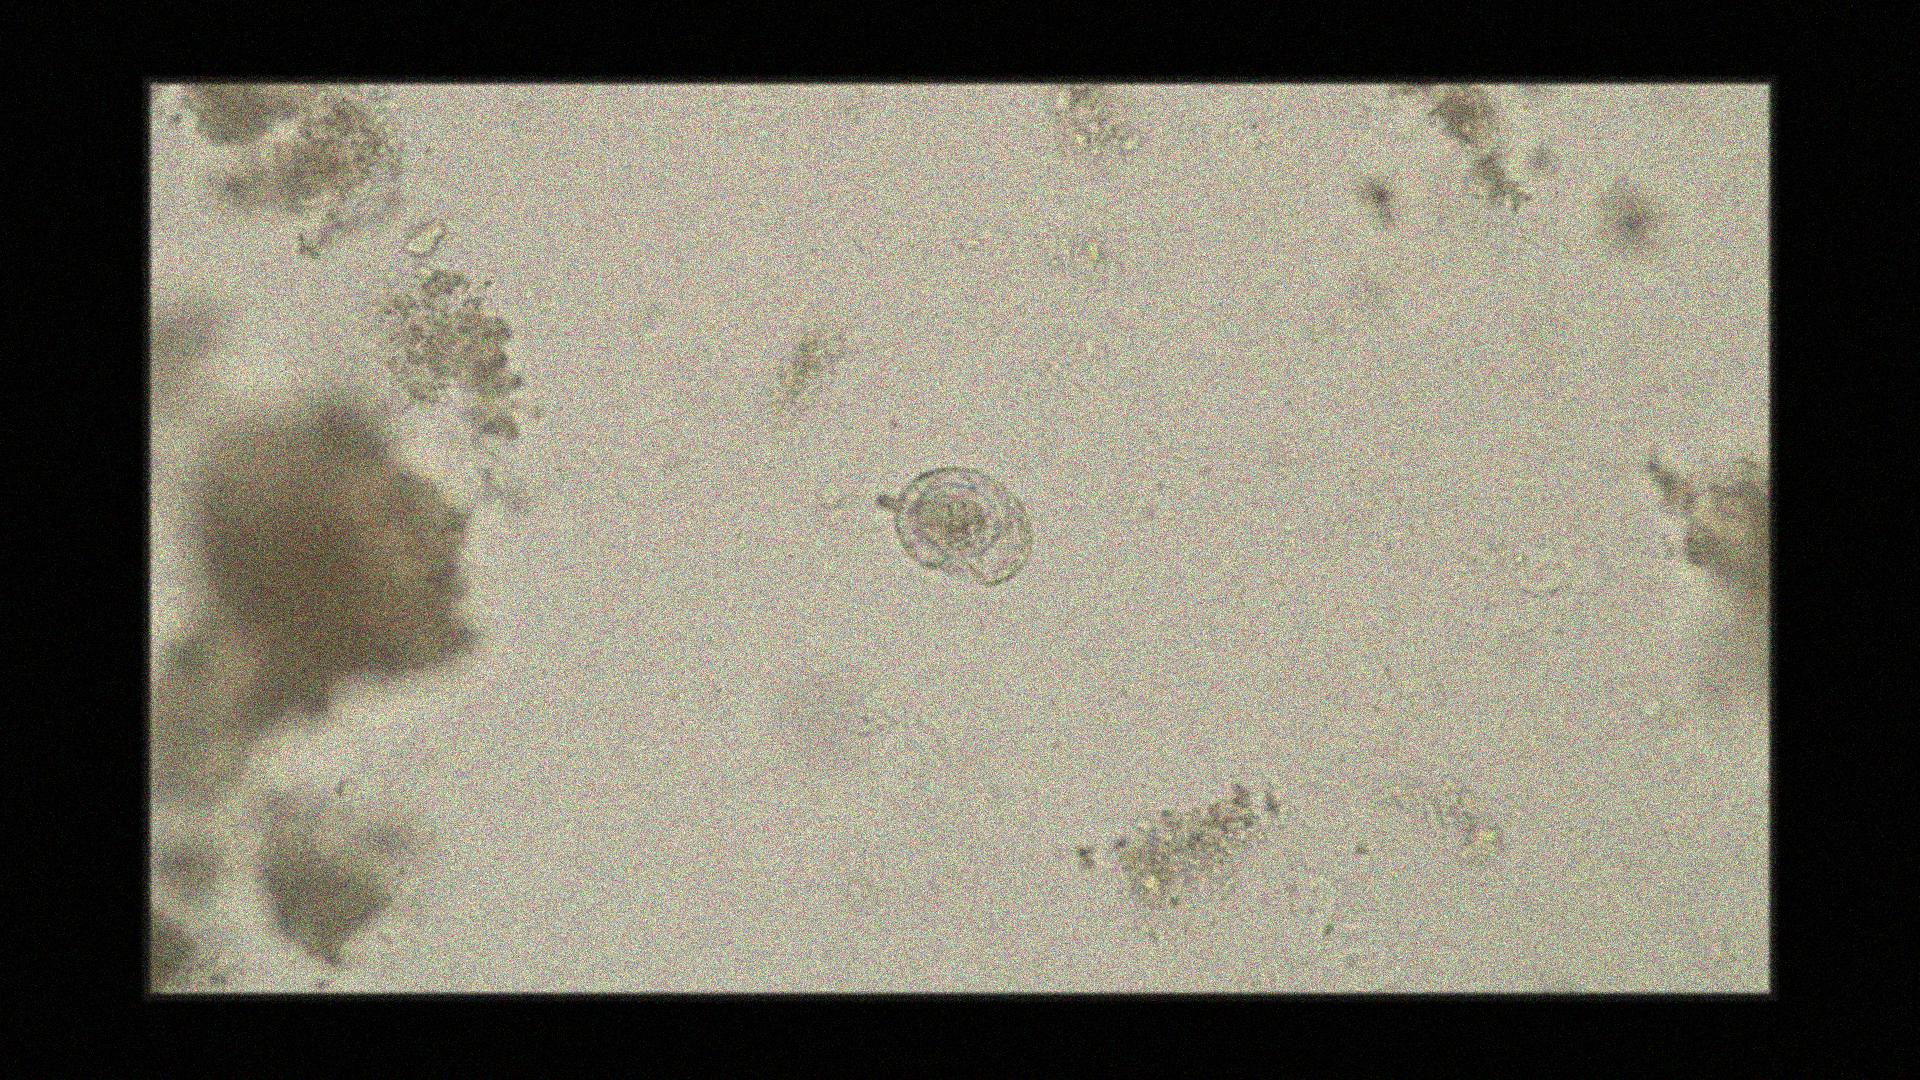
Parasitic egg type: Hymenolepis nana